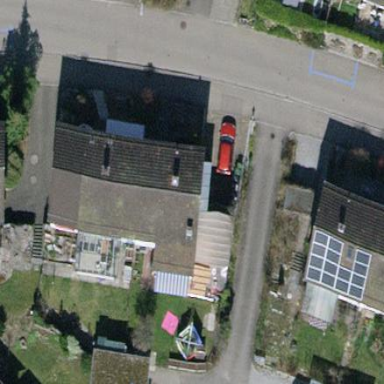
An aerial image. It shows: House with gabled roof covered in tiles. The roof is oriented across the building.